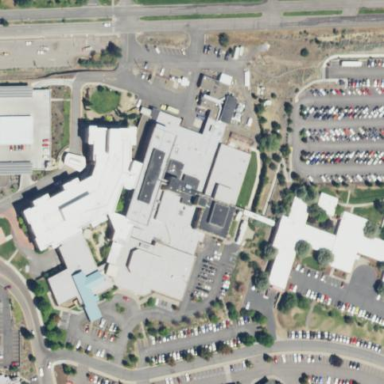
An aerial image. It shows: Healthcare facility identified as hospital.